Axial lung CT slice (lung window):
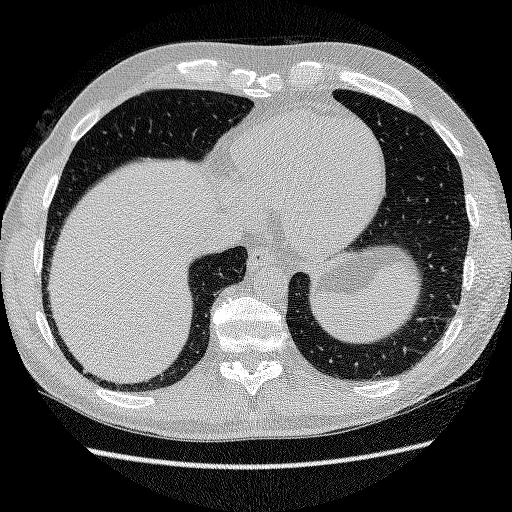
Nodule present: yes
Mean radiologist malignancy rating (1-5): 2.5